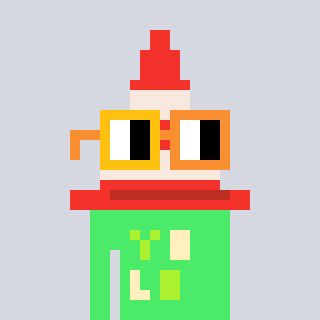
a pixel art character with square yellow and orange glasses, a cone-shaped head and a teal-colored body on a cool background